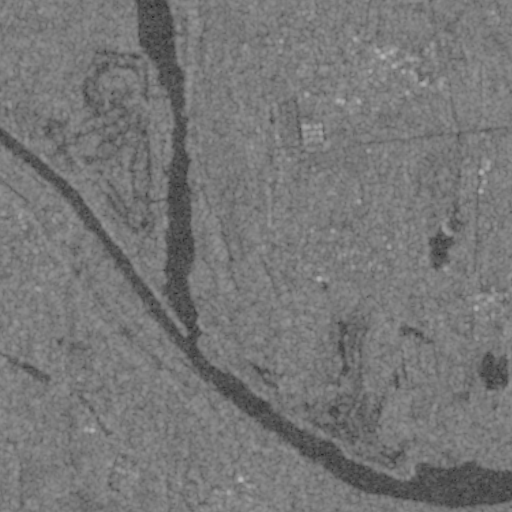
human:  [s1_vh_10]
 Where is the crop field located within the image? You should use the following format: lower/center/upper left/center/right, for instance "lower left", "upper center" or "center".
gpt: The crop field is located in the upper right of the image.
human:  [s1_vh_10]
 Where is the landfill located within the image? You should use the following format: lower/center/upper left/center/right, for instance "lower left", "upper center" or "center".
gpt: The landfill is located in the upper right of the image.
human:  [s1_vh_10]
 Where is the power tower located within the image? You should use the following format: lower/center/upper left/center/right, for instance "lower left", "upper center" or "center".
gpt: The power tower is located in the lower left of the image.
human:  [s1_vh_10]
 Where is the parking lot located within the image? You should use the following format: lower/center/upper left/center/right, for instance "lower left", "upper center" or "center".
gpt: There is no parking lot in the image.

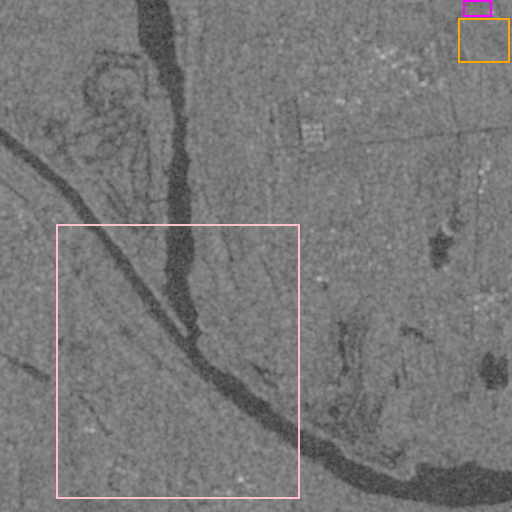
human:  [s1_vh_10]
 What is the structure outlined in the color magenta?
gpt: The structure outlined in magenta is a crop field.
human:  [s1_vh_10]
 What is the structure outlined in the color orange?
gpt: The structure outlined in orange is a landfill.
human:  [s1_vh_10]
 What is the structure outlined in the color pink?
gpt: The structure outlined in pink is a park.
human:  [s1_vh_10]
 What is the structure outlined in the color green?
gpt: There is no green outline.